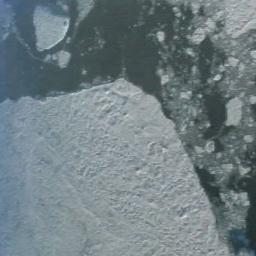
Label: sea_ice